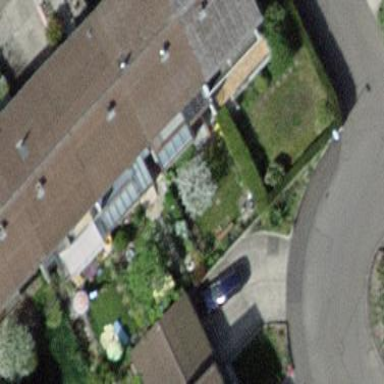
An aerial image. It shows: Terrace building.